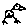
Label: bird